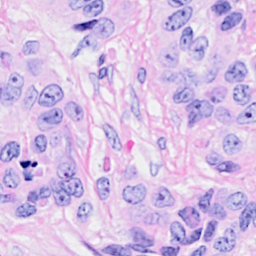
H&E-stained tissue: Breast